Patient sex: F
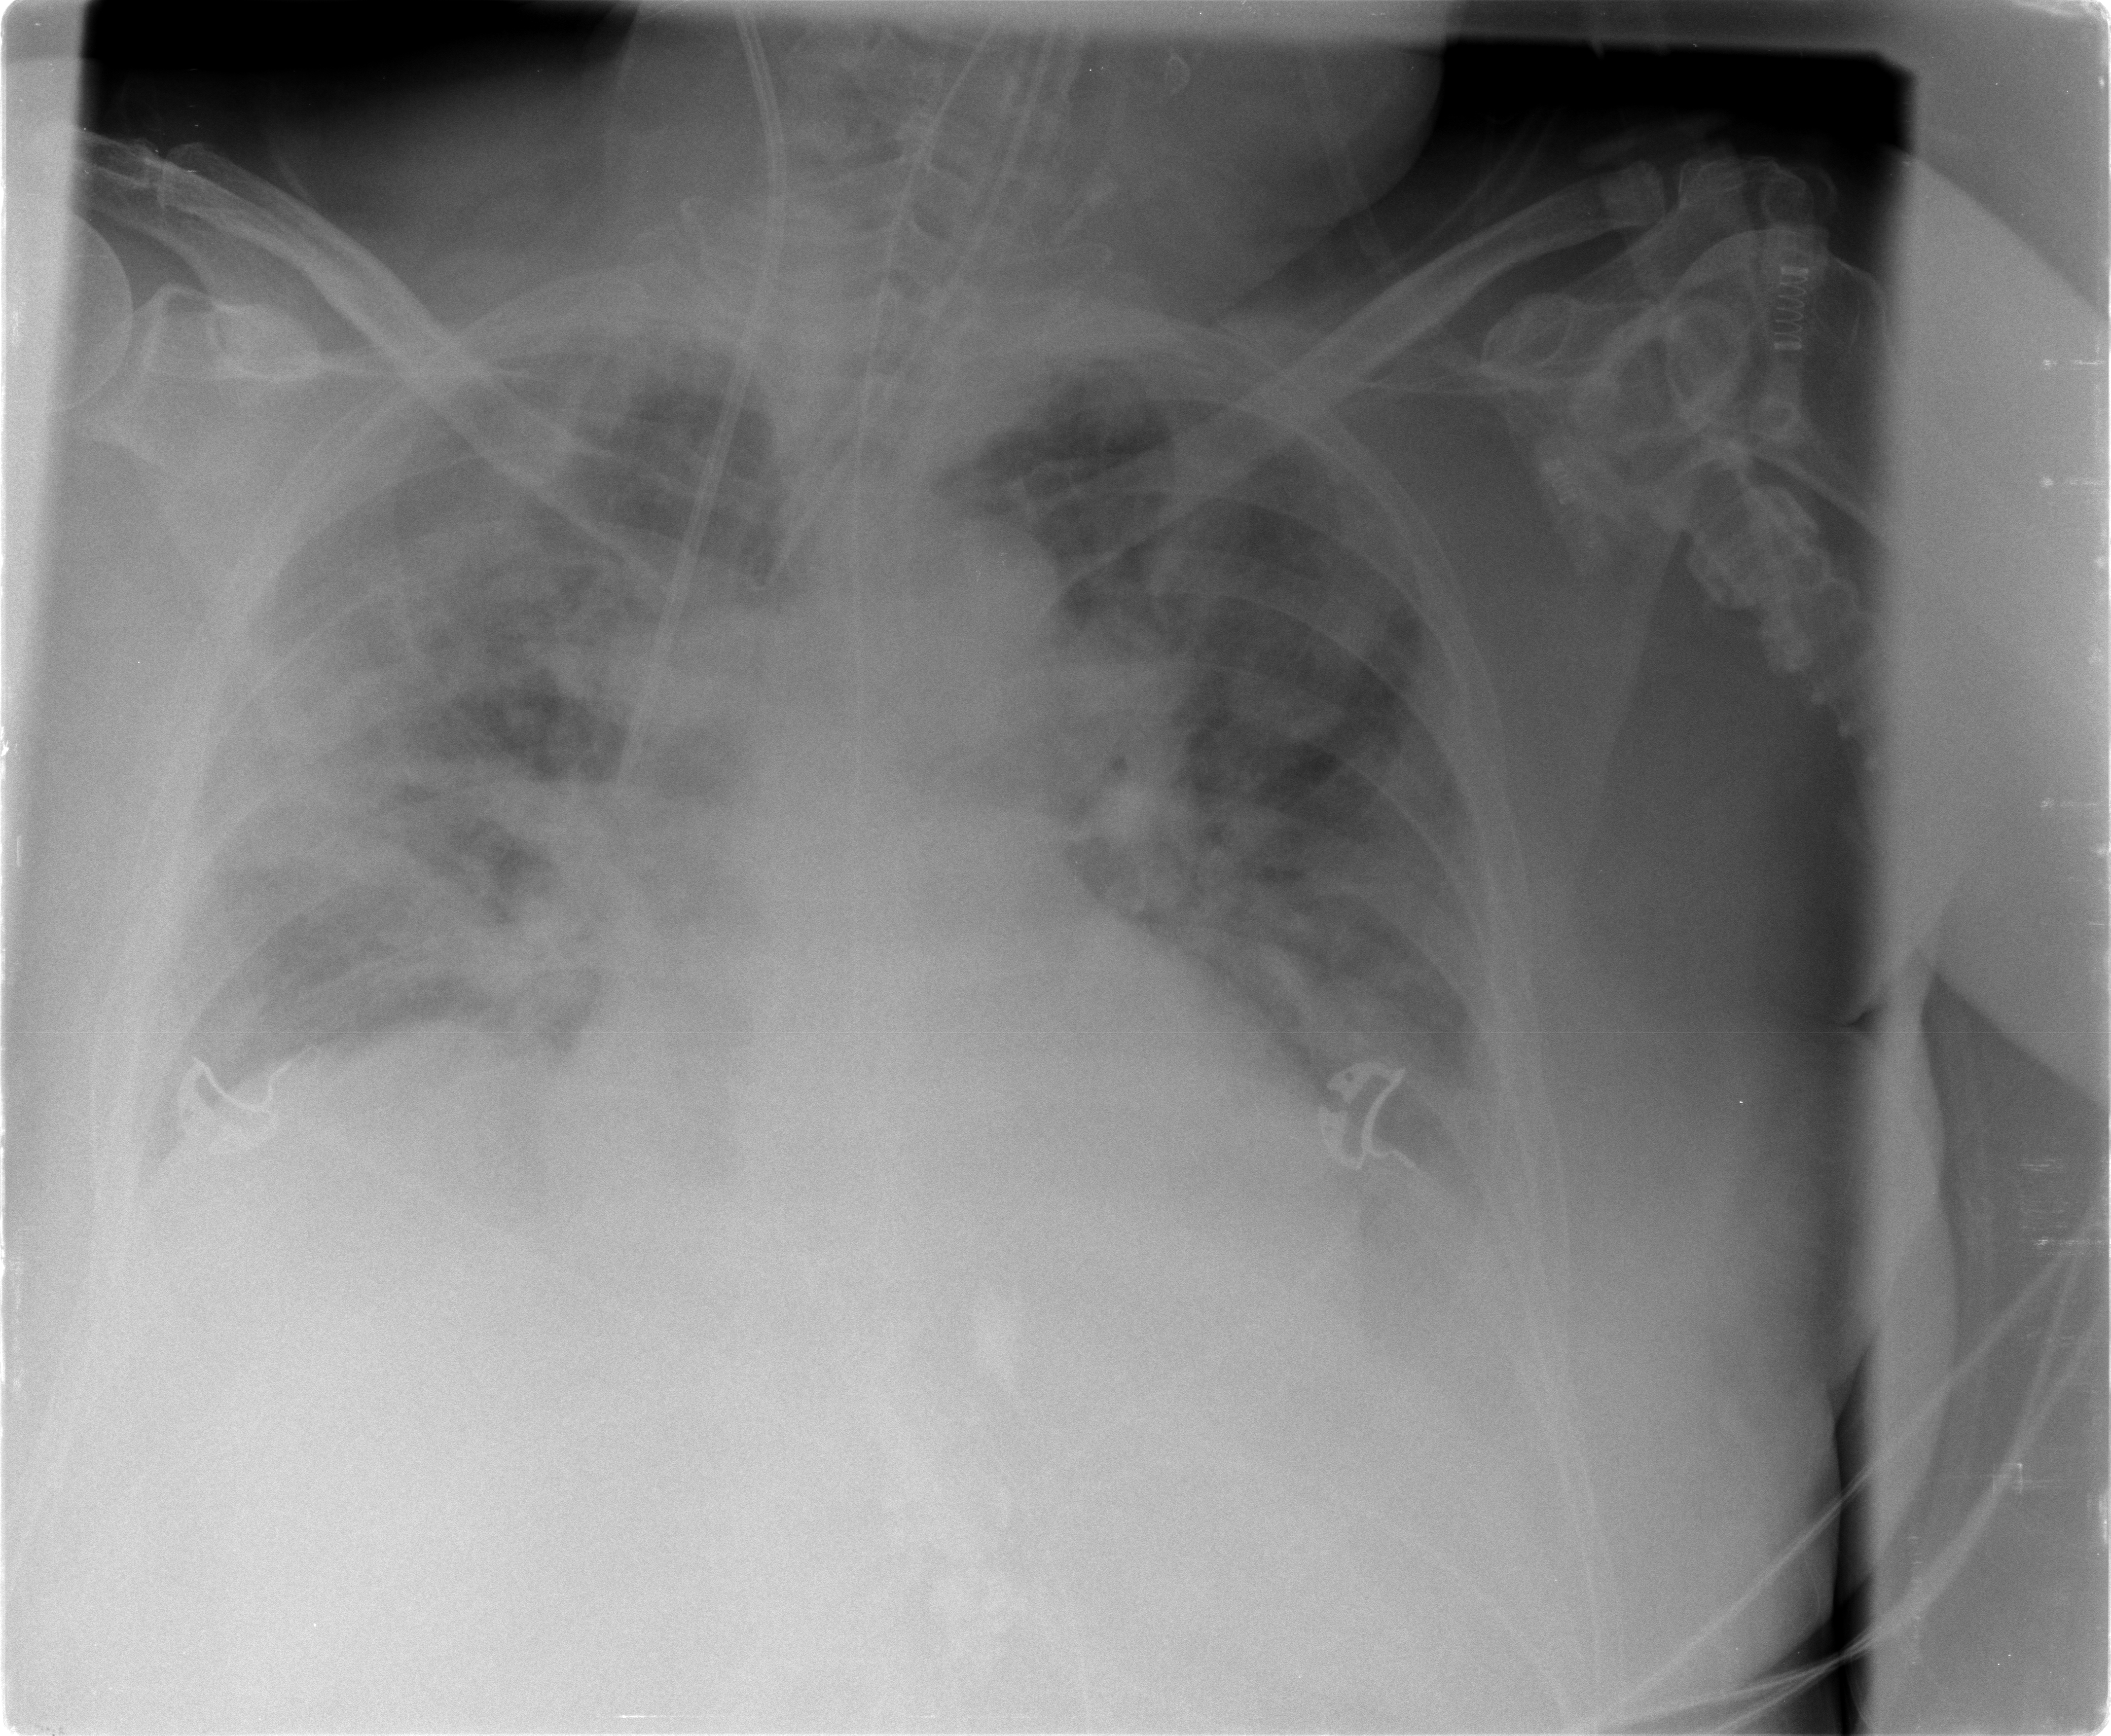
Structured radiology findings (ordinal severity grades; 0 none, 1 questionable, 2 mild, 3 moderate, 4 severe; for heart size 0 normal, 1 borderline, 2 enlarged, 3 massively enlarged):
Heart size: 1
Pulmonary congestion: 0
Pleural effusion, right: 1
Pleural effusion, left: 2
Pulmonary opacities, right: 3
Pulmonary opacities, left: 2
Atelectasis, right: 2
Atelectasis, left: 2